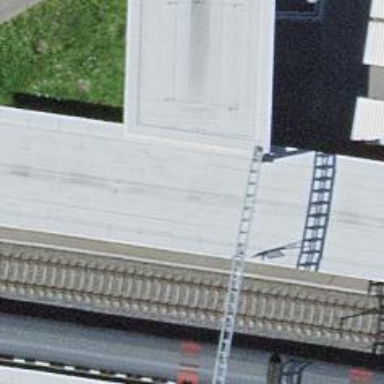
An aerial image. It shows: Footway tunnel with ramp.